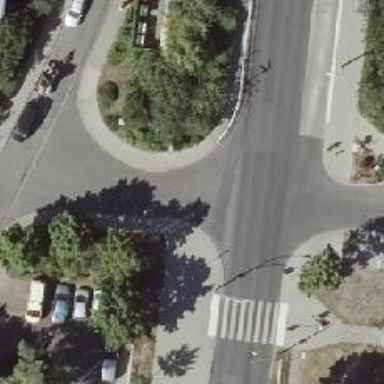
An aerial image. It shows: Unmarked road crossing.